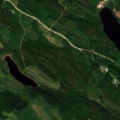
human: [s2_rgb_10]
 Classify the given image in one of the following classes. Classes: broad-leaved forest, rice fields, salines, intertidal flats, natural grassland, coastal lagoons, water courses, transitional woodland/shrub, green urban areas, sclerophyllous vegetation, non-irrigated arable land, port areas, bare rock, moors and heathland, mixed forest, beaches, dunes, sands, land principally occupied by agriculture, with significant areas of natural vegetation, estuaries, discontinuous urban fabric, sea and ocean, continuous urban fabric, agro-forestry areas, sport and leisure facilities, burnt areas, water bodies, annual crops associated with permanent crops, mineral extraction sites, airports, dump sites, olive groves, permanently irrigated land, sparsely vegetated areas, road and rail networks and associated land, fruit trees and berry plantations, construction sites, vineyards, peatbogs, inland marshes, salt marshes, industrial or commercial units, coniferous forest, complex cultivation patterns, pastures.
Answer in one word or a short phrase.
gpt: mixed forest, transitional woodland/shrub, water bodies